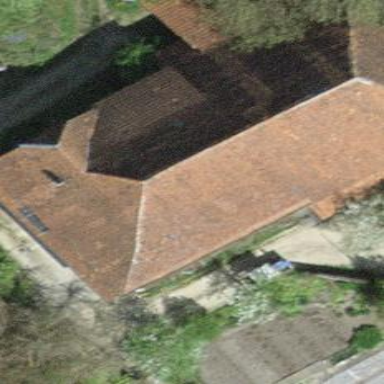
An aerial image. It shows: Farm building.